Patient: sex M, age 49
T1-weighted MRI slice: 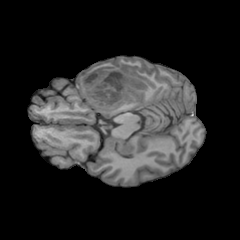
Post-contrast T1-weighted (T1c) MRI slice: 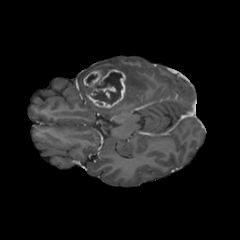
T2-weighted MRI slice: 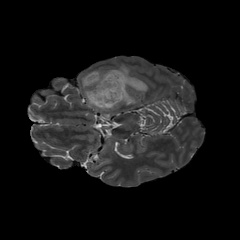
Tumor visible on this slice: yes
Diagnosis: Glioblastoma, IDH-wildtype
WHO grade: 4